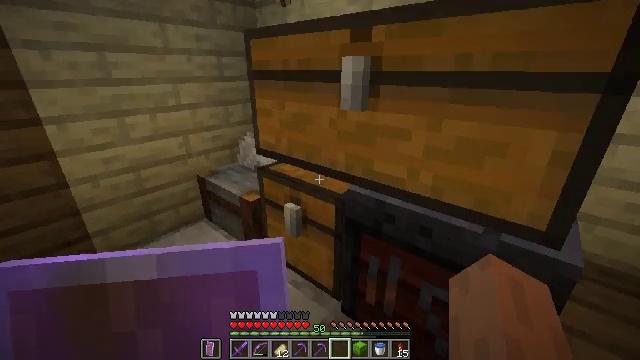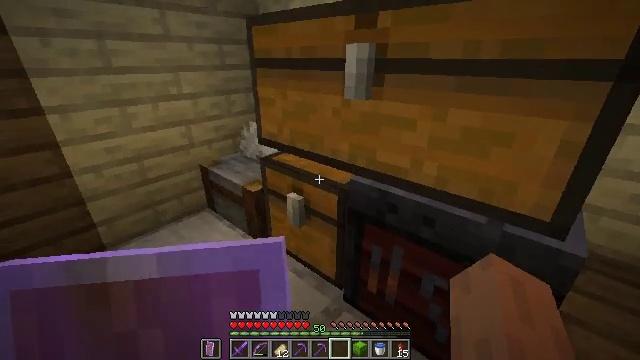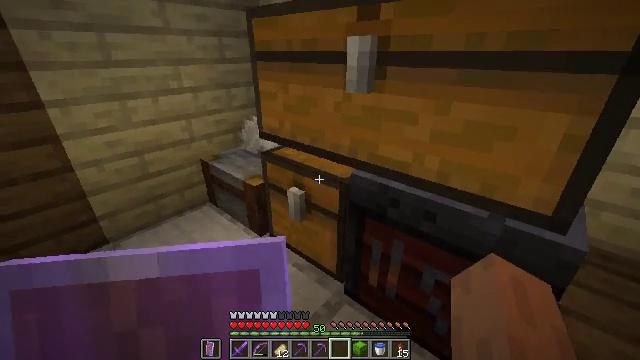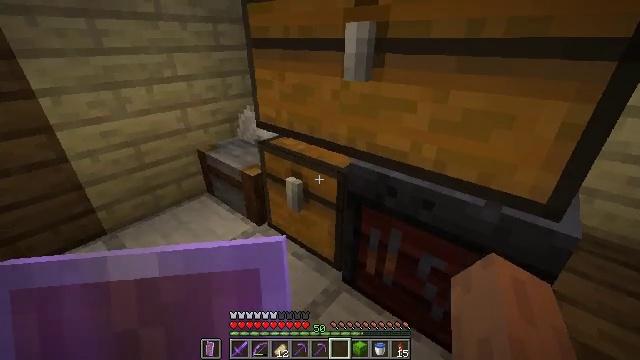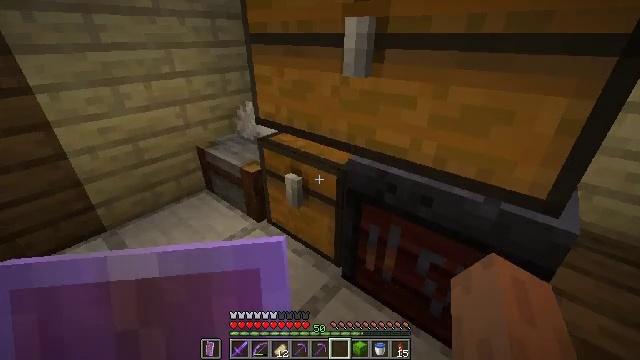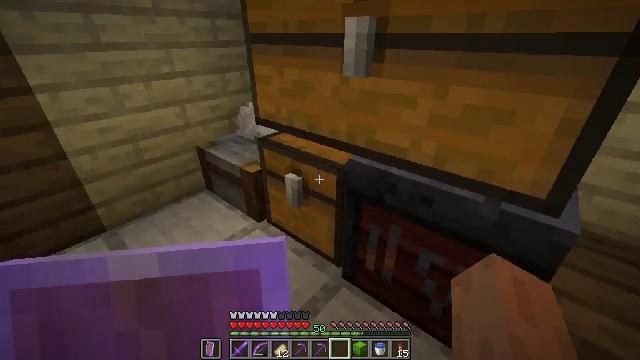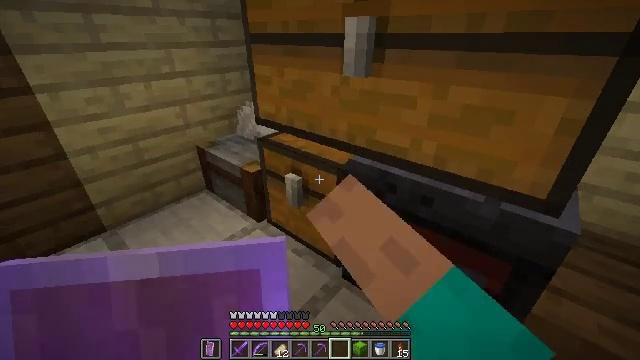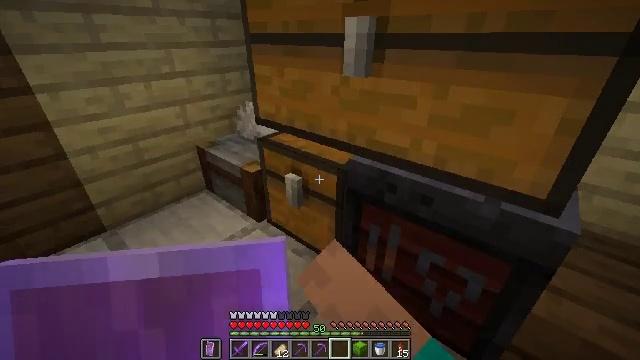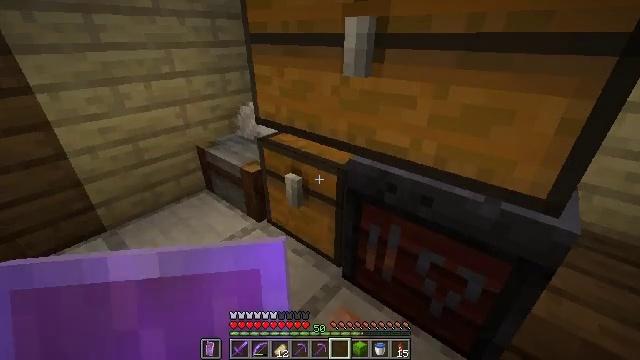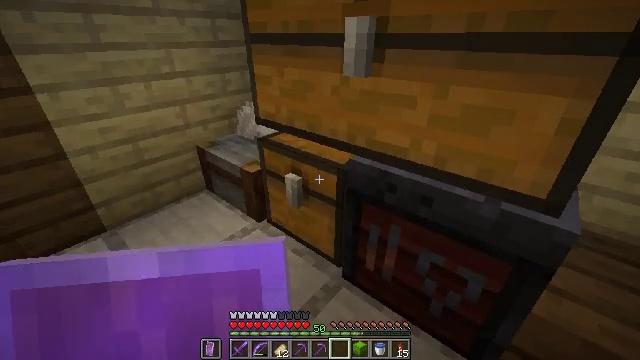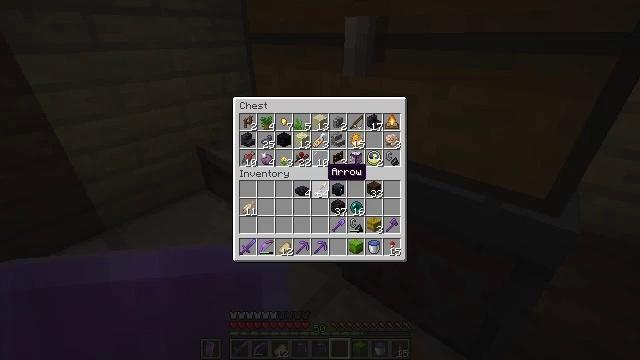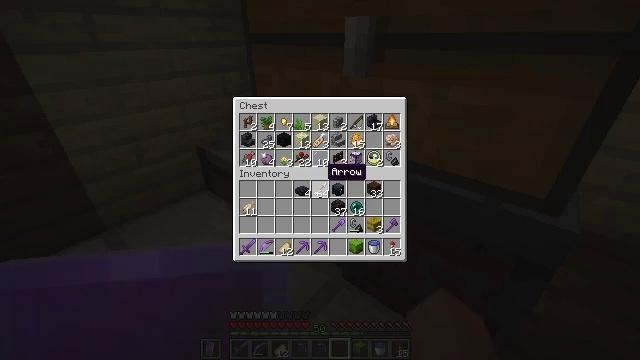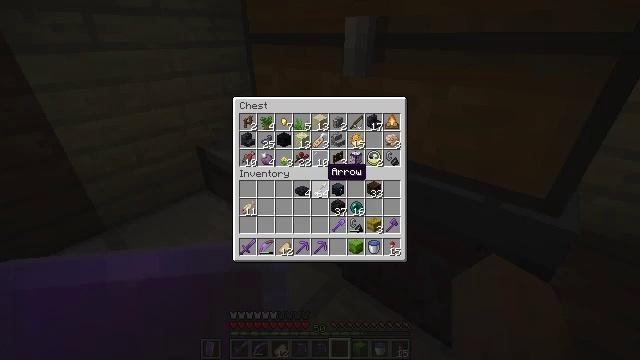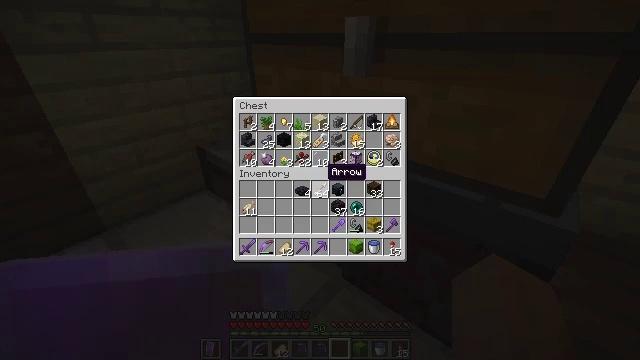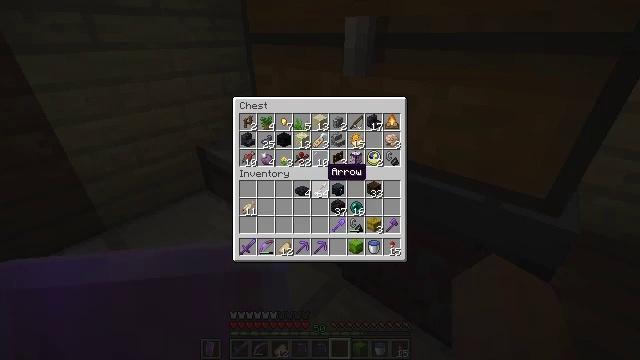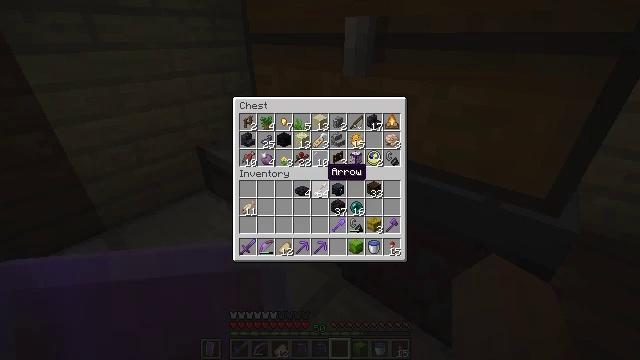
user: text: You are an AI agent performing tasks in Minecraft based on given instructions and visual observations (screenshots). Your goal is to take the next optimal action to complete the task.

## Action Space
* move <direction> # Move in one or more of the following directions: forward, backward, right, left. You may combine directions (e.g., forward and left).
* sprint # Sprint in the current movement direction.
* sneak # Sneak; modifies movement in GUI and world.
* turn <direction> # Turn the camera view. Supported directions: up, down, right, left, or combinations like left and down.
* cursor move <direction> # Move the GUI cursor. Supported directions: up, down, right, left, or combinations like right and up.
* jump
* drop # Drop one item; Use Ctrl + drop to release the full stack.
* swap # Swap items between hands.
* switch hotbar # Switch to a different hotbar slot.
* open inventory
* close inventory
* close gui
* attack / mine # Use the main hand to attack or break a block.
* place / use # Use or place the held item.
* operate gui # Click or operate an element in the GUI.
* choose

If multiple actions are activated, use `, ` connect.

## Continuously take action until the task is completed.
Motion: motion action
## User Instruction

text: Attack the shulker box to pick it up.
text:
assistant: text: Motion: turn down
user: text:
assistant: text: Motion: turn down
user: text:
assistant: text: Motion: turn down
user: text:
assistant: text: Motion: no_op
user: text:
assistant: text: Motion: use / place
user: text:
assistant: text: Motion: use / place
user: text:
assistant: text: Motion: use / place
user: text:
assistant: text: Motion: no_op
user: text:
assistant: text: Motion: no_op
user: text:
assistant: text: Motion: no_op
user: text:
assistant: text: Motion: no_op
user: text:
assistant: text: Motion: no_op
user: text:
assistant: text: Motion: no_op
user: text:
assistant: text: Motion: no_op
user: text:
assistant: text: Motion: no_op
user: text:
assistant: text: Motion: no_op
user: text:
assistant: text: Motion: no_op
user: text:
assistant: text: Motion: no_op
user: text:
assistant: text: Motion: no_op
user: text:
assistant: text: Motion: no_op
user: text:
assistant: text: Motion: no_op
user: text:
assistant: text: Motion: no_op
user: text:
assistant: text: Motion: no_op
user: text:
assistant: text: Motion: no_op
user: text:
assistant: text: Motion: no_op
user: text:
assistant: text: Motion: no_op
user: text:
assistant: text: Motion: turn left and up
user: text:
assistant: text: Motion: turn left and up
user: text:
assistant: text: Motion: turn left and up
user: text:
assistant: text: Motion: move forward, turn left and down